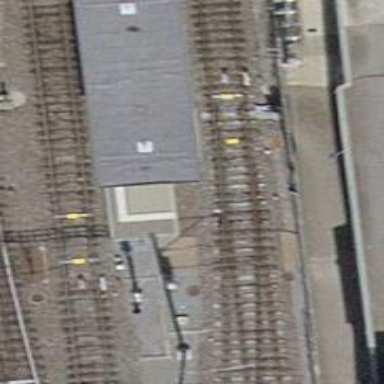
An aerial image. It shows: Single-track electrified railway siding with contact line.